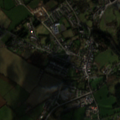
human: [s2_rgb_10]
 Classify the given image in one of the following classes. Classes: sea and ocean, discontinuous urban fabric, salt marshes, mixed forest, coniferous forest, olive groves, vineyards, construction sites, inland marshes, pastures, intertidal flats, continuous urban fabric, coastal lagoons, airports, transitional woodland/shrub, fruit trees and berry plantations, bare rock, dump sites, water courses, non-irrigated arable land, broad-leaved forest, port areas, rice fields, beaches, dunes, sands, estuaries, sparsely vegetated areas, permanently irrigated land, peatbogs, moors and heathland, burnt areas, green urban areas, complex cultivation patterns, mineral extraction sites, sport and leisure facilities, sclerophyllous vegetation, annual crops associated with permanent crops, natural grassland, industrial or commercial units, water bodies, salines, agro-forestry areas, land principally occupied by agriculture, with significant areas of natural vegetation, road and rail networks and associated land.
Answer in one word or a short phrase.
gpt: discontinuous urban fabric, non-irrigated arable land, pastures, mixed forest